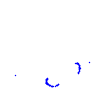
Particle: proton